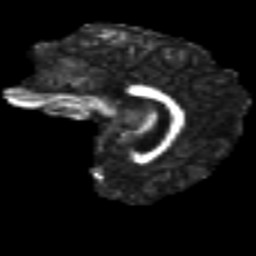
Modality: FA
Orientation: sagittal
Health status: ill
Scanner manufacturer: philips
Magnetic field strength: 3 T
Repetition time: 9 s
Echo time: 0.127 s